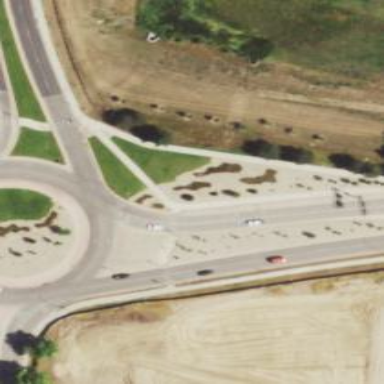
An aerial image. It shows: Marked footway crossing with zebra markings.